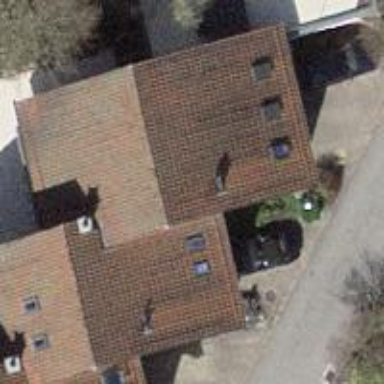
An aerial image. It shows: Residential building.